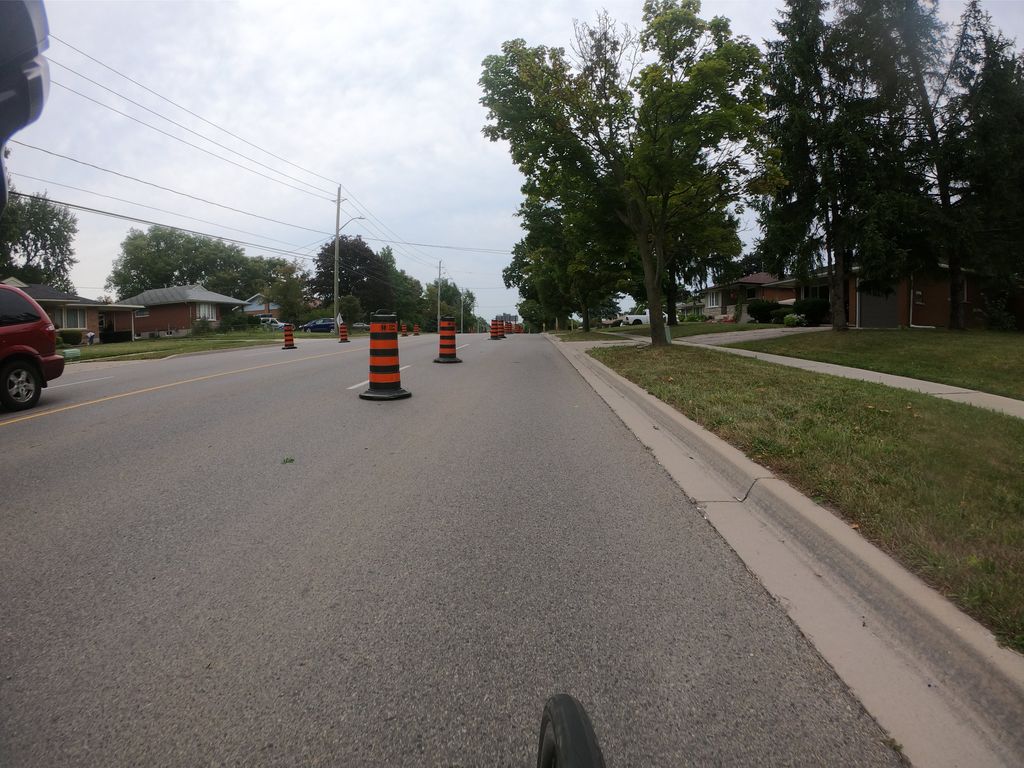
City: kitchener-waterloo